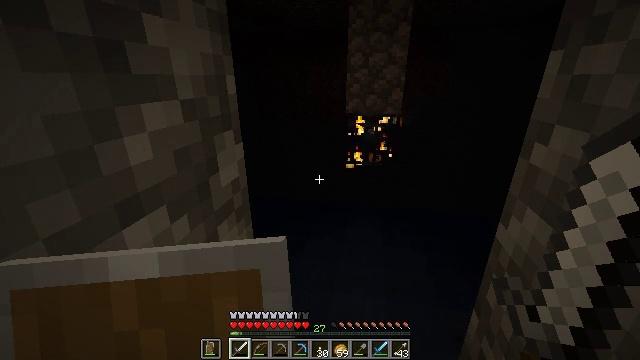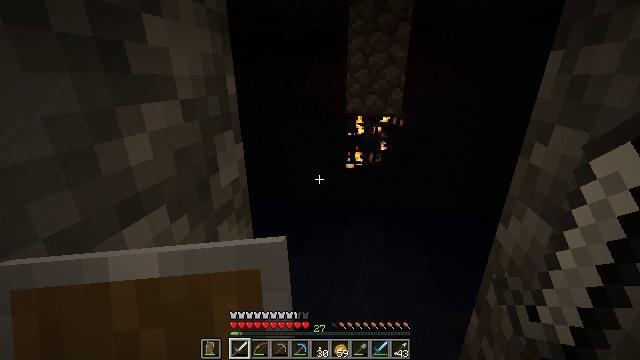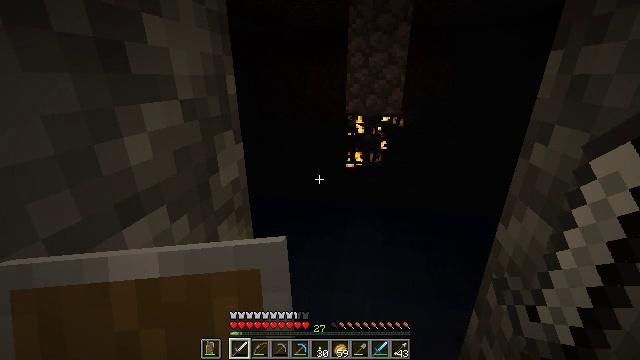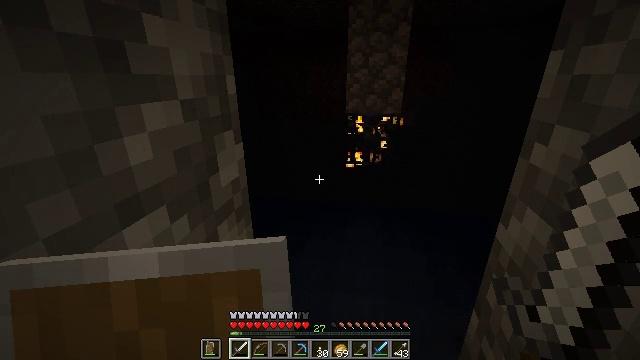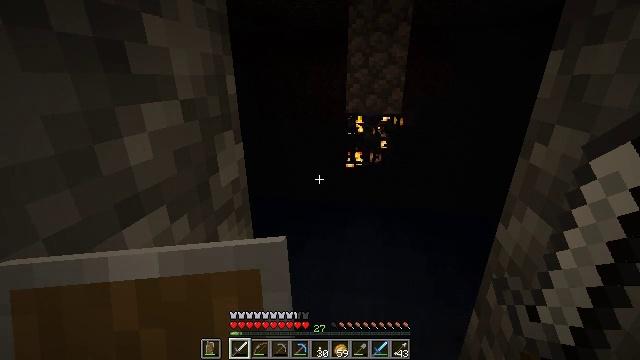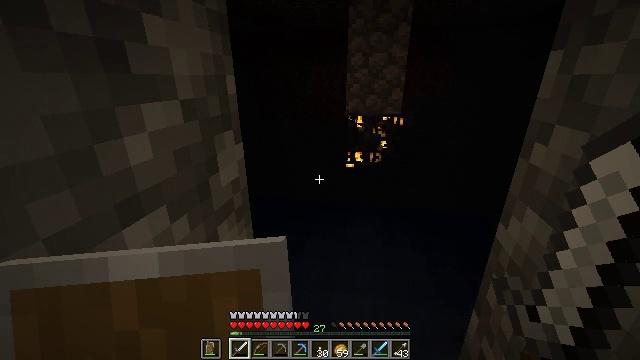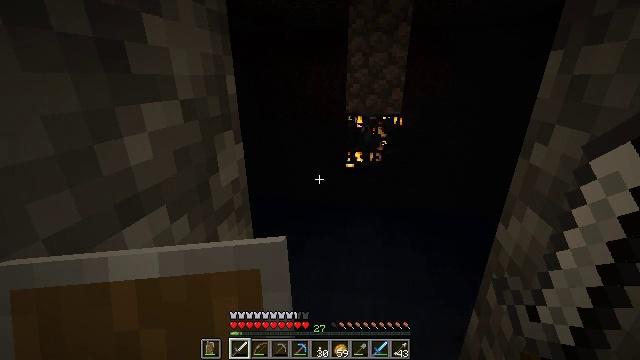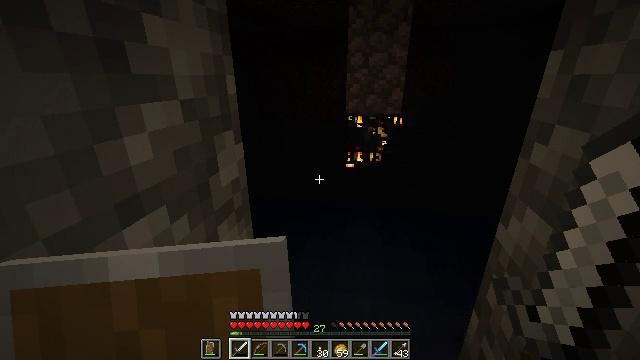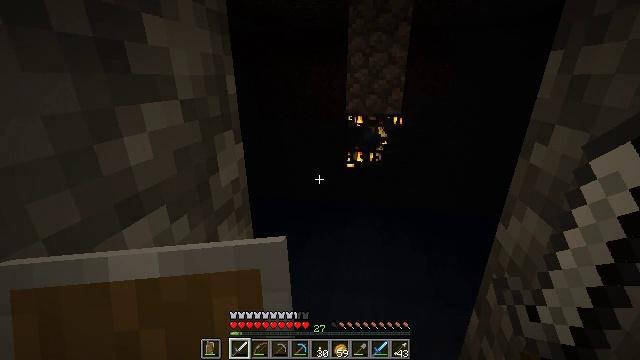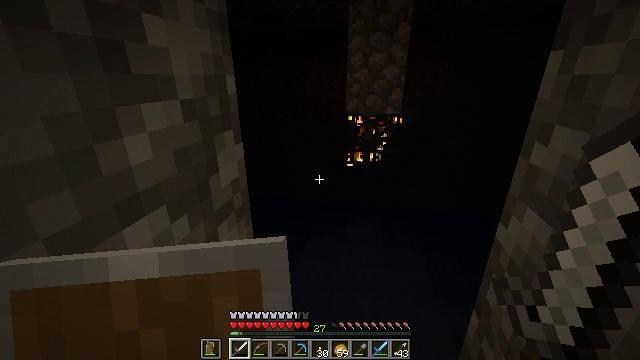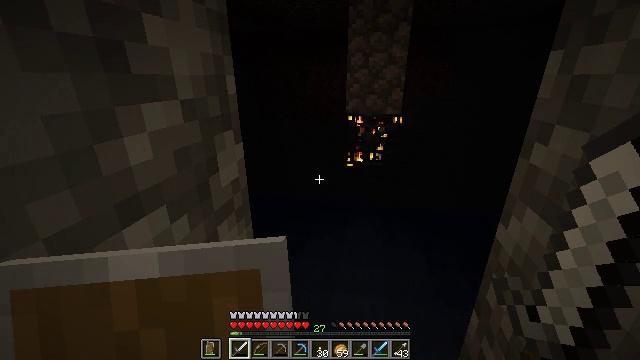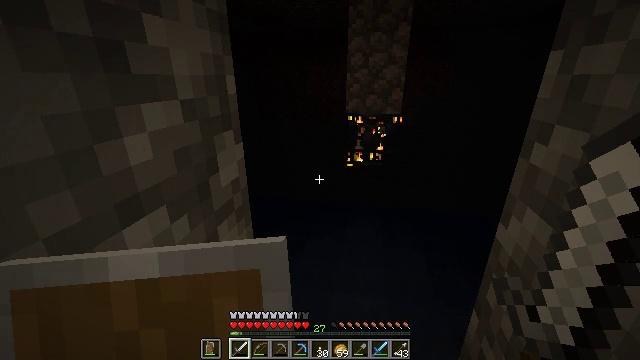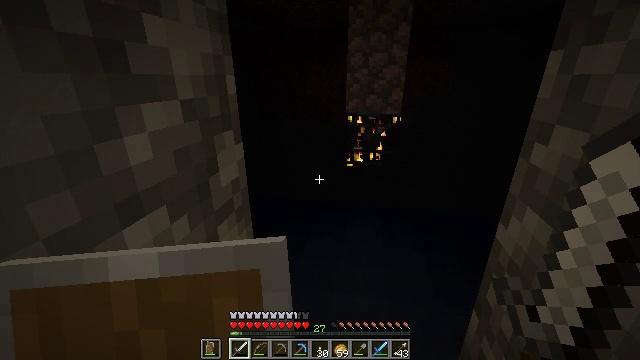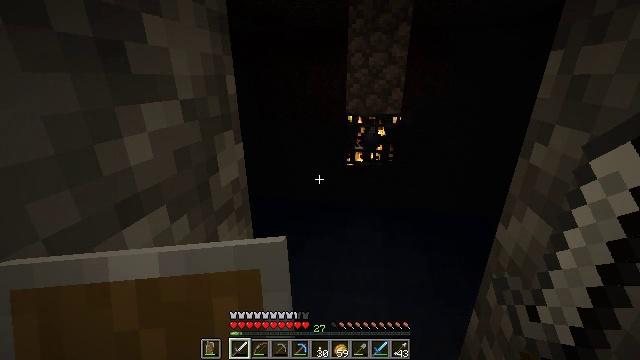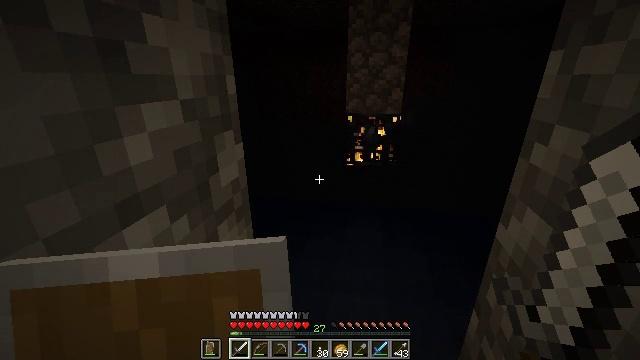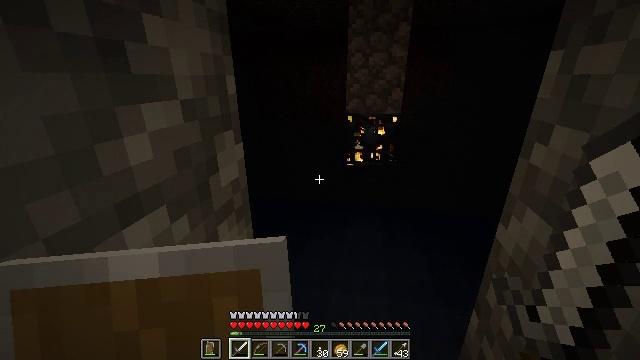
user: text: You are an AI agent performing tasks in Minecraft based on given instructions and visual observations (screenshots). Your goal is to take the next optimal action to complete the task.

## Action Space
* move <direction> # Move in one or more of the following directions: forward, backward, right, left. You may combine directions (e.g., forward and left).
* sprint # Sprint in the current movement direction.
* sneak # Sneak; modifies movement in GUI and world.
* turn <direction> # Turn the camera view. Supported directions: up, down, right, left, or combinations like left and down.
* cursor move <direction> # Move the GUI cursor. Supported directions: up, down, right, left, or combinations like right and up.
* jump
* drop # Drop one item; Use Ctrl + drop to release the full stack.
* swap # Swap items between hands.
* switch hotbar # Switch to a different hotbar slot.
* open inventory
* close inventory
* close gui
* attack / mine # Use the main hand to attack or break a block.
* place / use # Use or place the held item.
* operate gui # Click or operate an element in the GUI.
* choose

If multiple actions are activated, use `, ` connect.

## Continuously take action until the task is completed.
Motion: motion action
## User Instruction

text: Drop an iron sword.
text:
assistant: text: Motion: no_op
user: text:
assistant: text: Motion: no_op
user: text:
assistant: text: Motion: no_op
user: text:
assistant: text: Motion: no_op
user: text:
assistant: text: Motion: no_op
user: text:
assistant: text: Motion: no_op
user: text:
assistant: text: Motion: no_op
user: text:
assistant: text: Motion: no_op
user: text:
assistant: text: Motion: no_op
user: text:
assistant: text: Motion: no_op
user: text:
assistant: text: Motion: no_op
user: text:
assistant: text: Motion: no_op
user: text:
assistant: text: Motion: no_op
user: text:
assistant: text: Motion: no_op
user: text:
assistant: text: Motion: no_op
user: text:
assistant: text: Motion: no_op
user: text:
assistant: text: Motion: no_op
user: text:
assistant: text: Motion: no_op
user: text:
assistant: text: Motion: no_op
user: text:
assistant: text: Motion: no_op
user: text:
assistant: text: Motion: no_op
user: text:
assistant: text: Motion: no_op
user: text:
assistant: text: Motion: no_op
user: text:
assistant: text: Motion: no_op
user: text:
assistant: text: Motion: no_op
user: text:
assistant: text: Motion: no_op
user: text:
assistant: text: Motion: no_op
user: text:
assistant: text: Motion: no_op
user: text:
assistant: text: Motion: no_op
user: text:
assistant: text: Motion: no_op